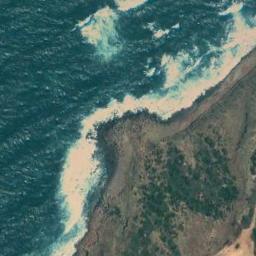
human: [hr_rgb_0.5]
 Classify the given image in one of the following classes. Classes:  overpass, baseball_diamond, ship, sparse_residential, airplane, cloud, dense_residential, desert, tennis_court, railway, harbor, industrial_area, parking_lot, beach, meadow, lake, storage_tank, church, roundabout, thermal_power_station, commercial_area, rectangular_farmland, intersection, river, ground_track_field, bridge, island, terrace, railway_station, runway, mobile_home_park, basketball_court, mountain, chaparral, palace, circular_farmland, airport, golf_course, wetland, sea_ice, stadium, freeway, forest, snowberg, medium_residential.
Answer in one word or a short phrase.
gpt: beach